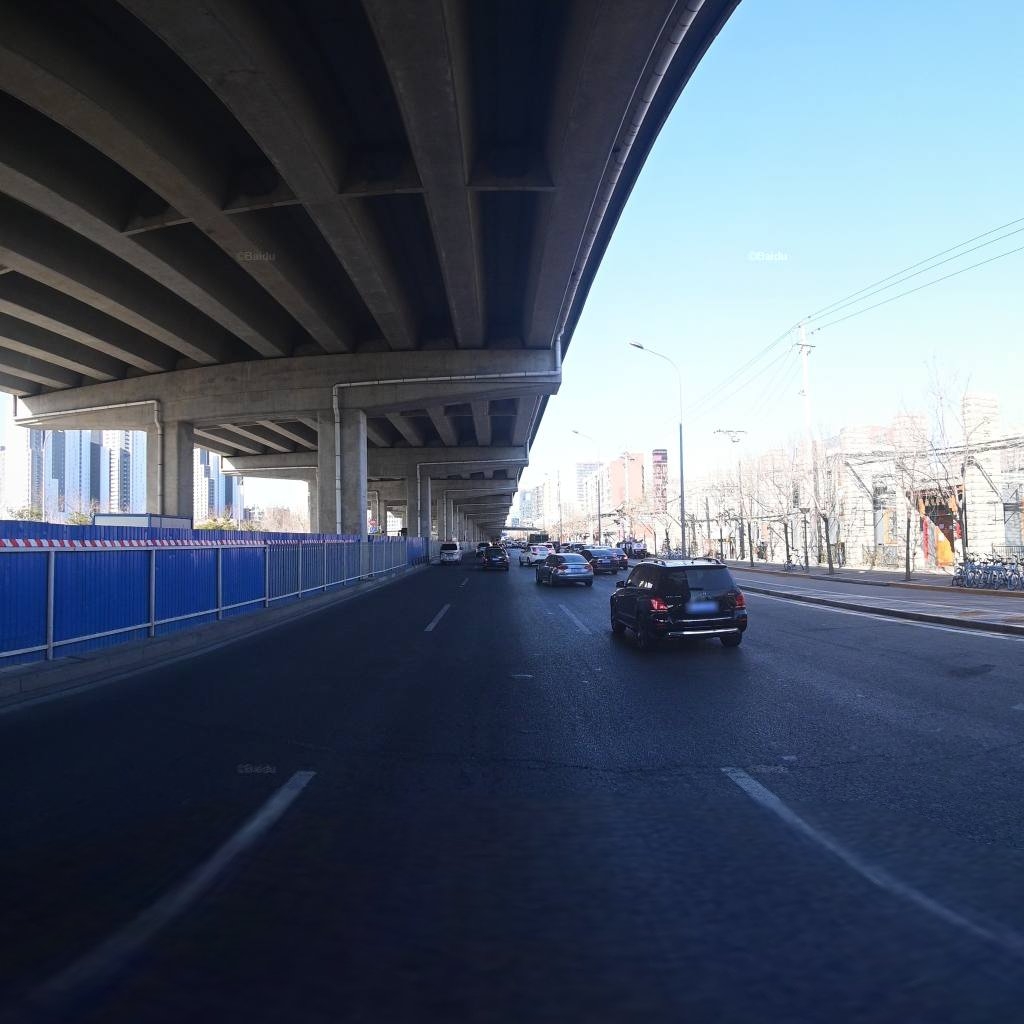
Region: Chaoyang
Road damage annotations: transverse crack, longitudinal crack, transverse crack